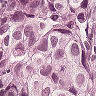
Metastatic tissue present: yes